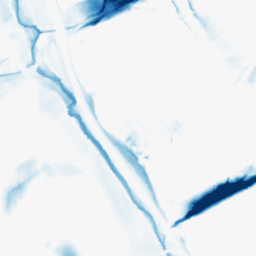
Category: morphological
Decomposition family: morphological_diamond
Decomposition parameters: operation: closing
radius: 20
Upsampling method: linear_exact
Upsampling parameters: scale: 4
Upsampling scale: 4